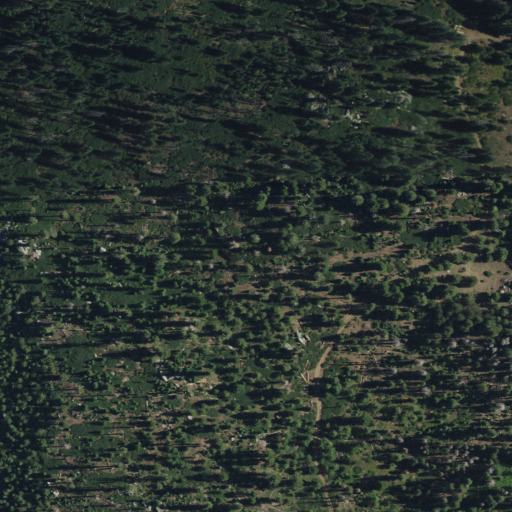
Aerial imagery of plain(s) in California named Sand Flat containing grassland, evergreen forest, and shrub